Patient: sex F, age 76
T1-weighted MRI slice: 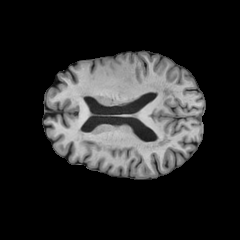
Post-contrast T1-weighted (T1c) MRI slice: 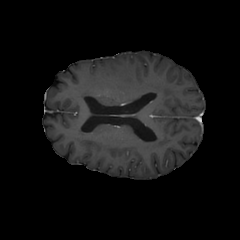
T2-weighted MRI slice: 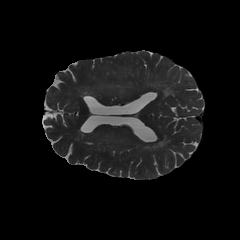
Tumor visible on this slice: yes
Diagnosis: Glioblastoma, IDH-wildtype
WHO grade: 4